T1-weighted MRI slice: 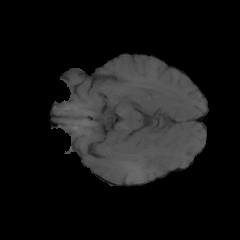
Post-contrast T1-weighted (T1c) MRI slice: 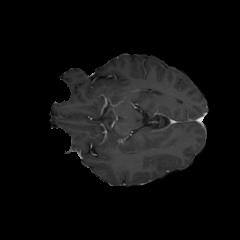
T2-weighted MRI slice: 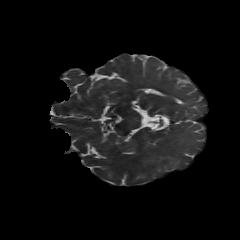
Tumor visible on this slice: no